Question: What is the reading of this measurement?
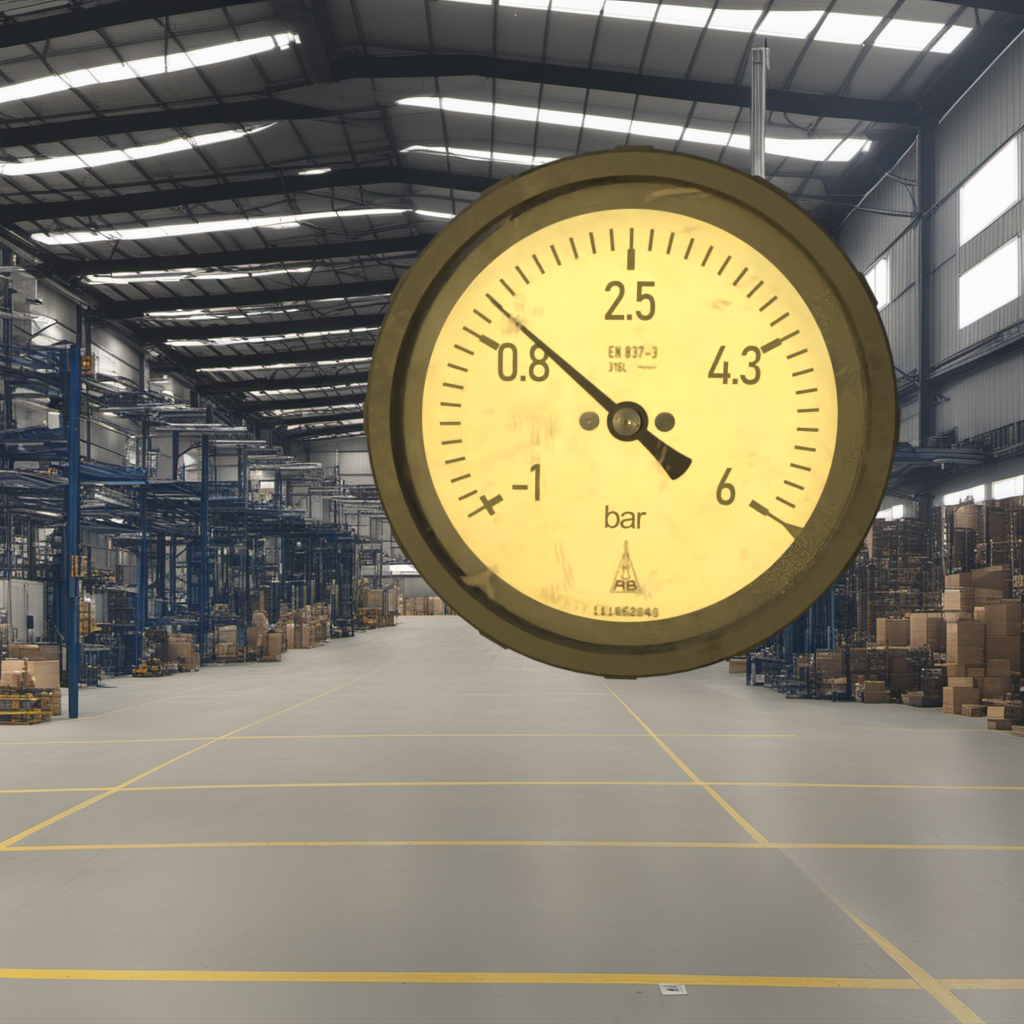
Answer: The result is 1.09
Question: What is the range of this measurement?
Answer: The range is from -1 to 6
Question: What is the minimum and maximum value range of the measurement in the image?
Answer: The minimum value is -1 and the maximum value is 6